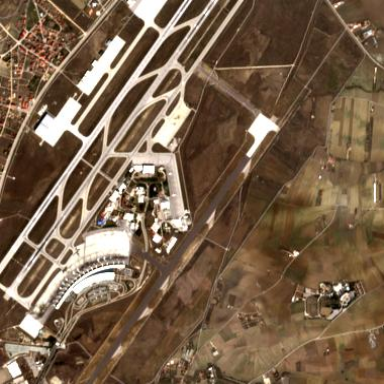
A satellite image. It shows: Public international airport with fence surrounding it.